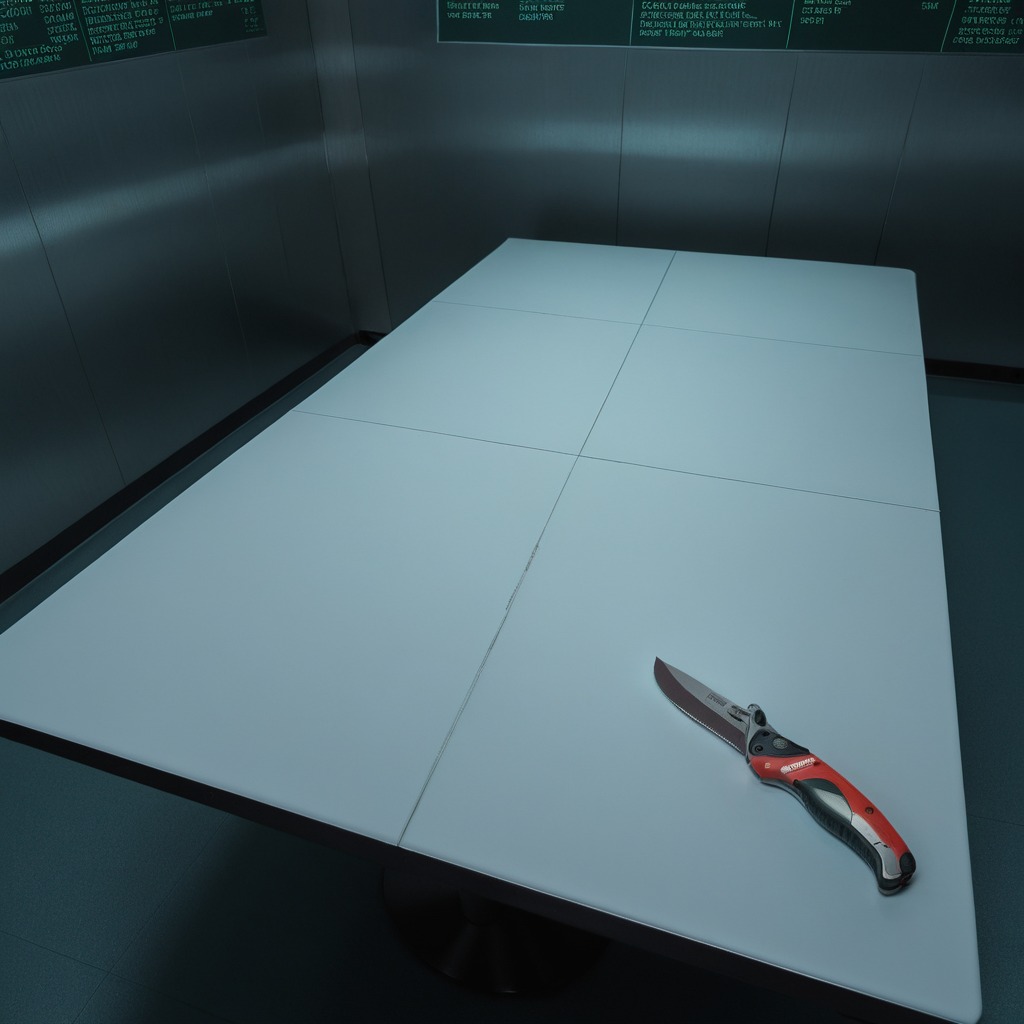
A utility knife is lying on a clean empty table in a railway signal maintenance room lit by harsh overhead fluorescents.